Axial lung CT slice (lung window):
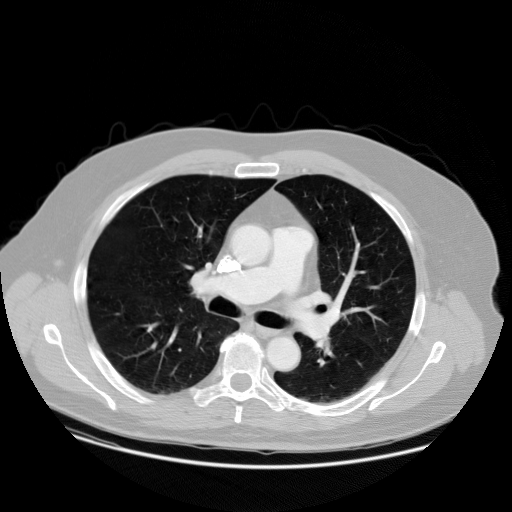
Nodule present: no